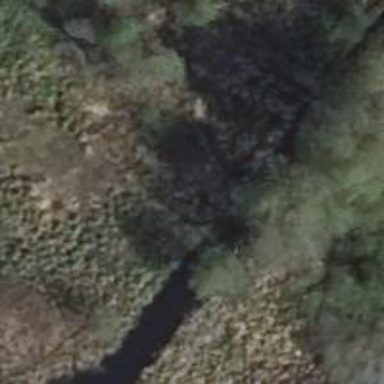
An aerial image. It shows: Reedbed in wetland area.